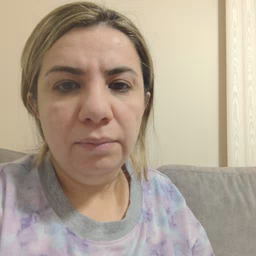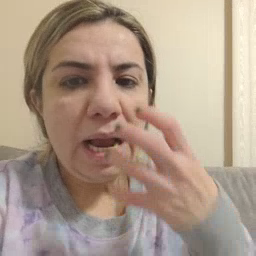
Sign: hot